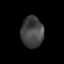
Tissue: skin
Cell type: Epithelial cells
Senescence score: 0.2869
Nuclear area (px): 677
Mean DAPI intensity: 67.248